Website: bh-photo
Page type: receipt
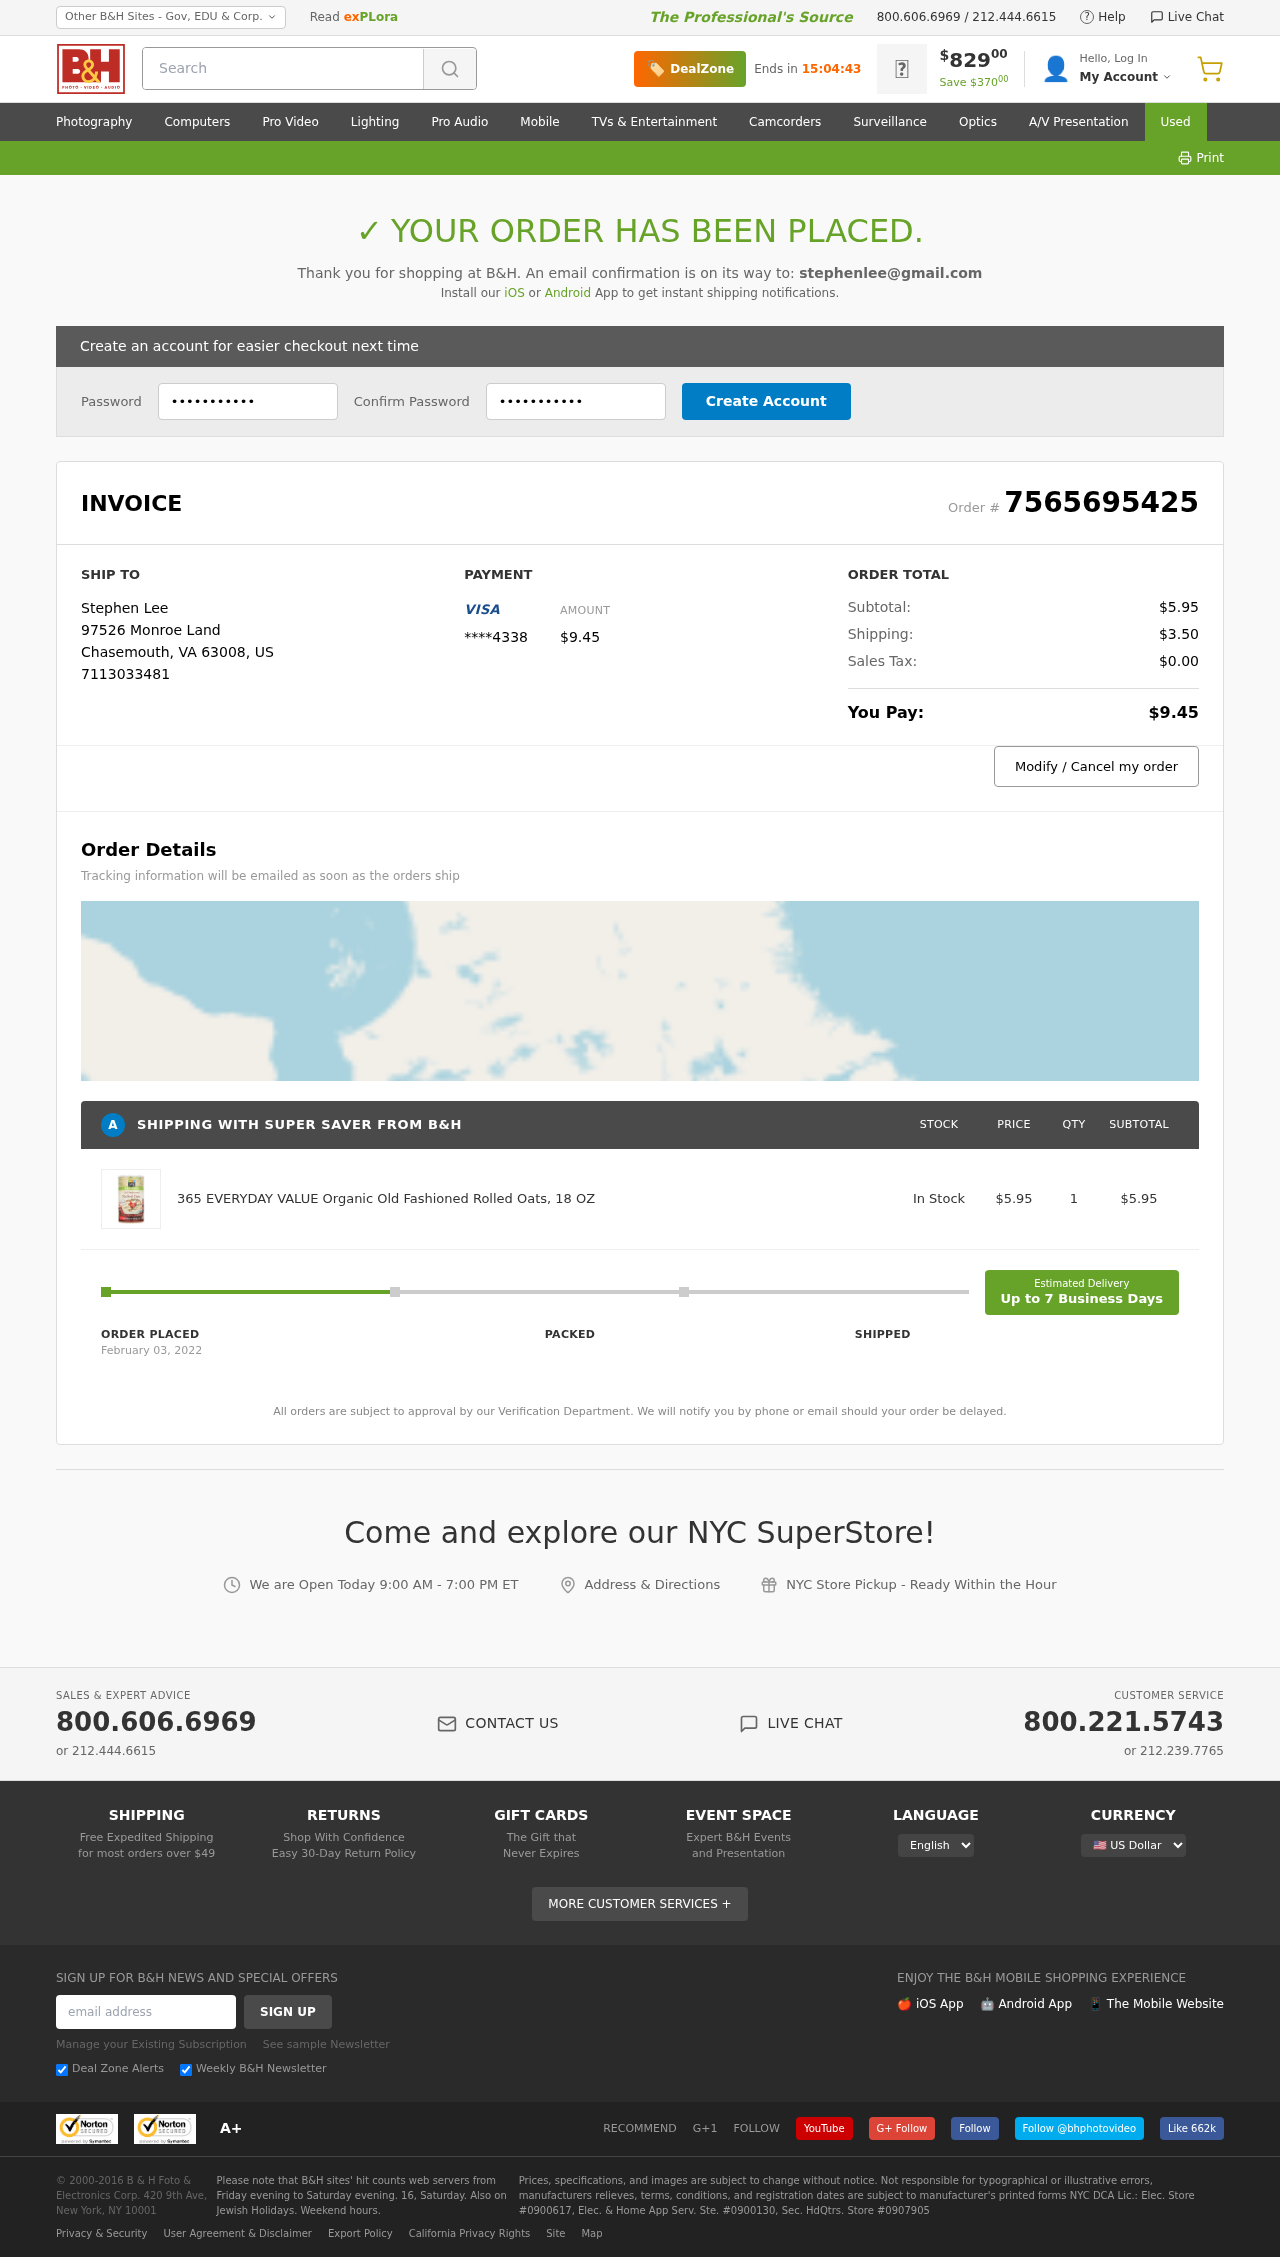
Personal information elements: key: PII_CARD_LAST4
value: ****4338
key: PII_CITY
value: Chasemouth
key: PII_COUNTRY_CODE
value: US
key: PII_EMAIL
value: stephenlee@gmail.com
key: PII_FULLNAME
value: Stephen Lee
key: PII_PHONE
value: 7113033481
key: PII_POSTCODE
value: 63008
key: PII_STATE_ABBR
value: VA
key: PII_STREET
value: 97526 Monroe Land
Product elements: key: PRODUCT1_NAME
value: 365 EVERYDAY VALUE Organic Old Fashioned Rolled Oats, 18 OZ
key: PRODUCT1_PRICE
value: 5.95
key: PRODUCT1_QUANTITY
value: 1
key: PRODUCT1_SUBTOTAL
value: $5.95
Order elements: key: ORDER_ID
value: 7565695425
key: ORDER_TOTAL
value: $9.45
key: ORDER_SUBTOTAL
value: $5.95
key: ORDER_SHIPPING_COST
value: $3.50
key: ORDER_TAX
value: $0.00
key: ORDER_DATE
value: February 03, 2022
Search elements: key: HEADER_SEARCH
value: Search